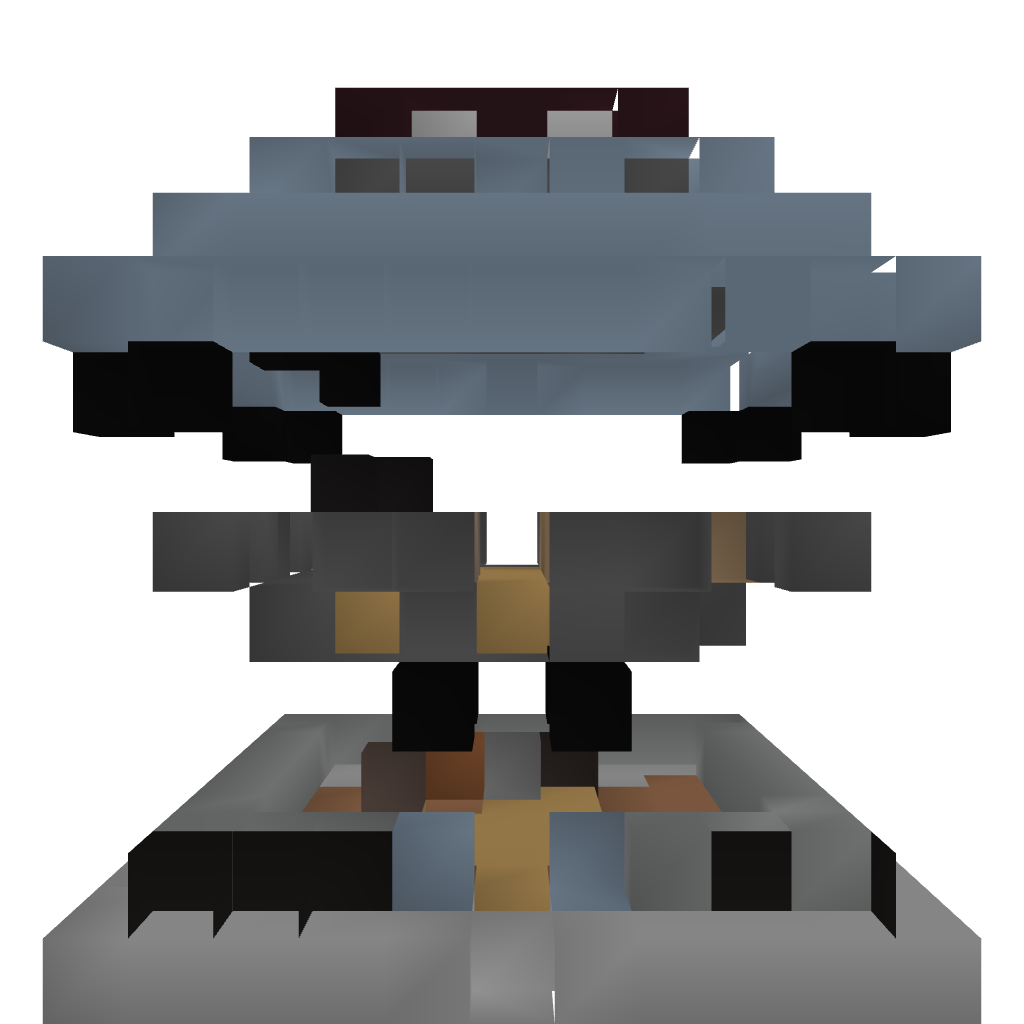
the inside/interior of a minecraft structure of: small medieval house